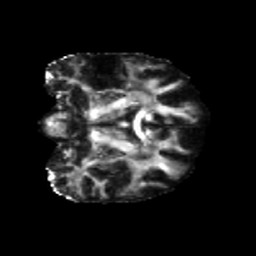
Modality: FA
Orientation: coronal
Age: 59
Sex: female
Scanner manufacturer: siemens
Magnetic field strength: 3 T
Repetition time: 5.25 s
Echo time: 0.08 s